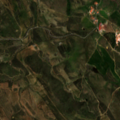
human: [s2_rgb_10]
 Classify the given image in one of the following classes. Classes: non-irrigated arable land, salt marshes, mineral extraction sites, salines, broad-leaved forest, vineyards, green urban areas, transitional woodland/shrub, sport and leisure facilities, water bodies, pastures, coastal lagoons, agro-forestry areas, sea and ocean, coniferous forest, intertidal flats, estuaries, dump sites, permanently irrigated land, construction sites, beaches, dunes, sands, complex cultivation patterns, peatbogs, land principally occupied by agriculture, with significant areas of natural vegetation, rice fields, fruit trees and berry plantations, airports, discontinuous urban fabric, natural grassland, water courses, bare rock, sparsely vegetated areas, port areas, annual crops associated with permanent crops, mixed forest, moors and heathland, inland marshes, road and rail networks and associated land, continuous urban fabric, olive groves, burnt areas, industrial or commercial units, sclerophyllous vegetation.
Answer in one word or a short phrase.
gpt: non-irrigated arable land, land principally occupied by agriculture, with significant areas of natural vegetation, sclerophyllous vegetation, transitional woodland/shrub